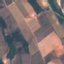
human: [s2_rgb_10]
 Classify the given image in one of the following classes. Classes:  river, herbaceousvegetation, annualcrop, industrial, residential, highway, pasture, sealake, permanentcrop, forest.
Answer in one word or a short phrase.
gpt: PermanentCrop